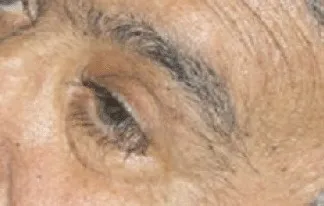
Detail of left eye after first cycle of therapy.
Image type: medical_photograph (skin_photograph)